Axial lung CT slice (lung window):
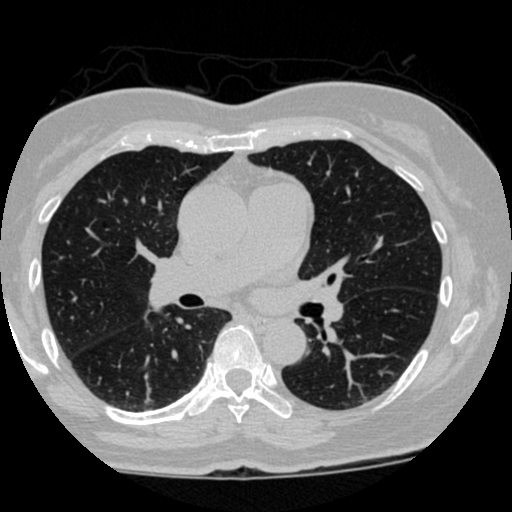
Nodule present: no